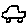
Label: car